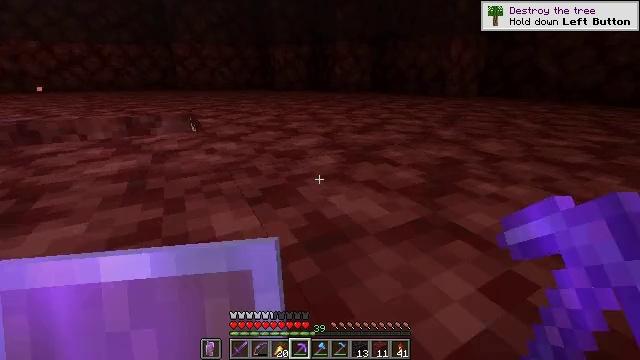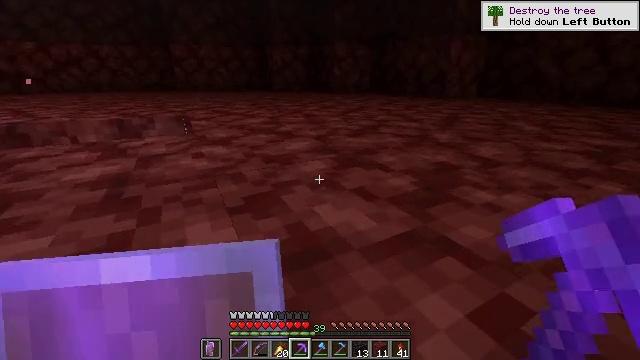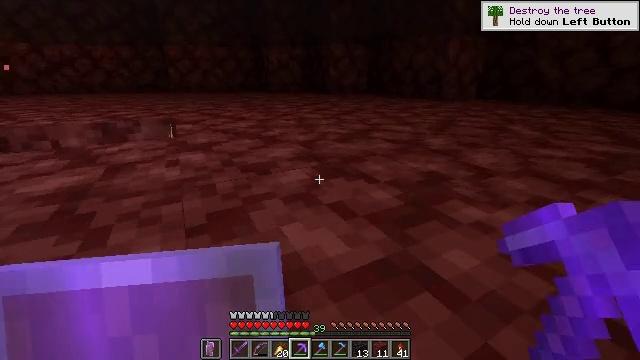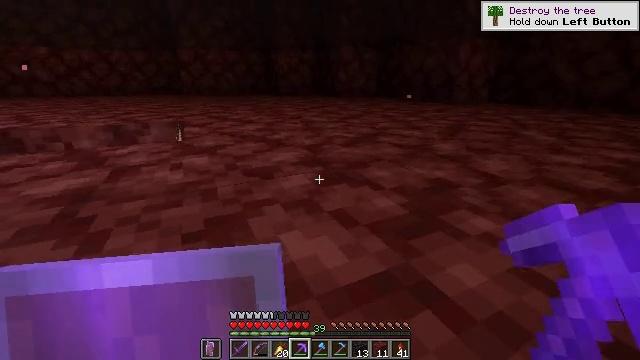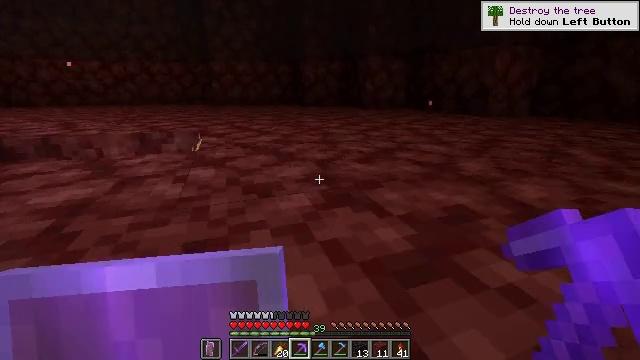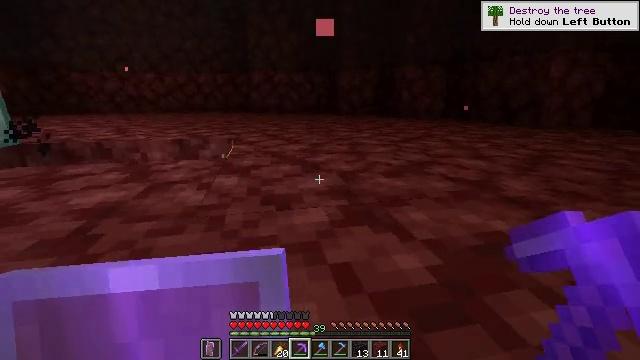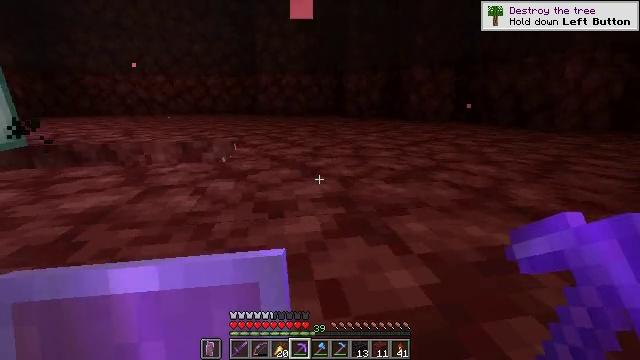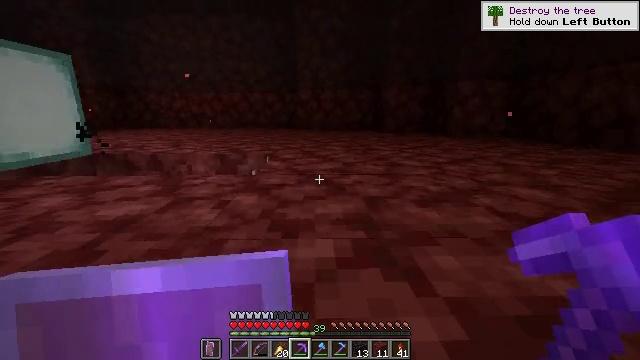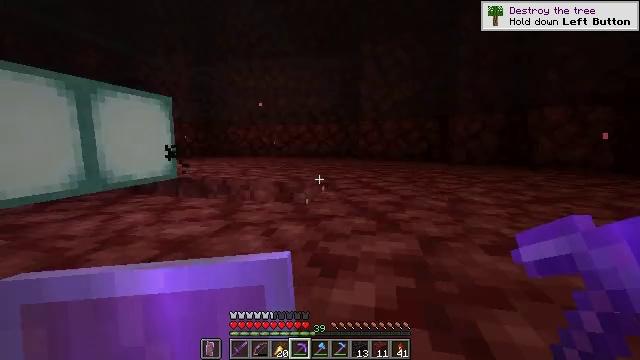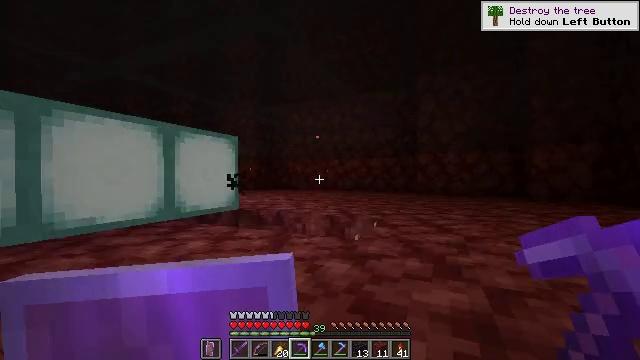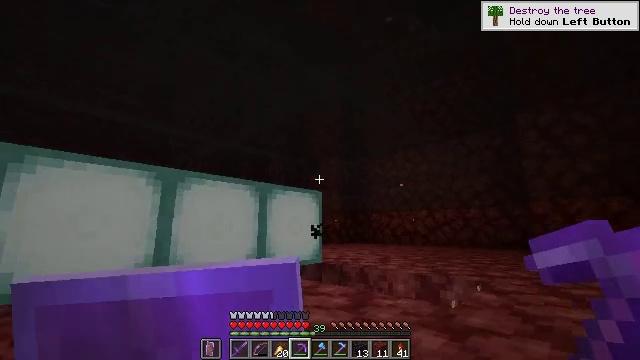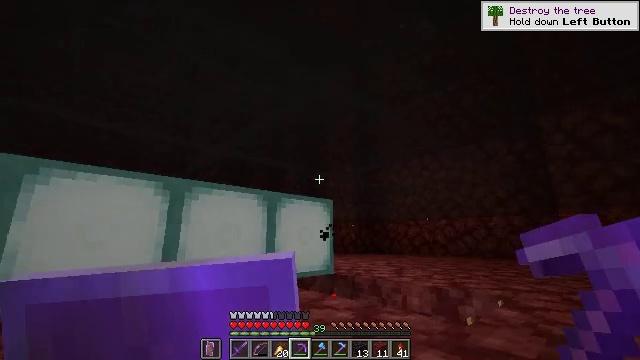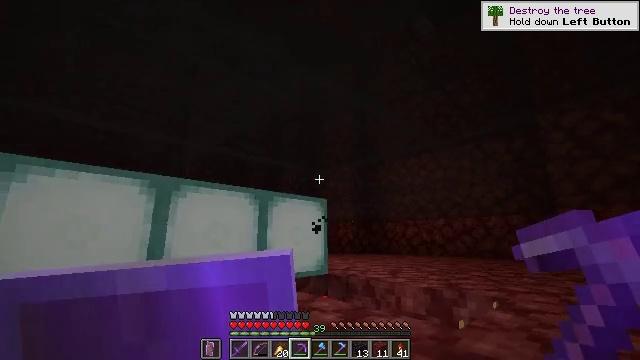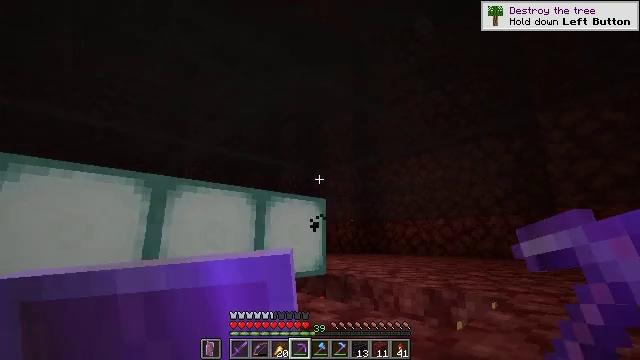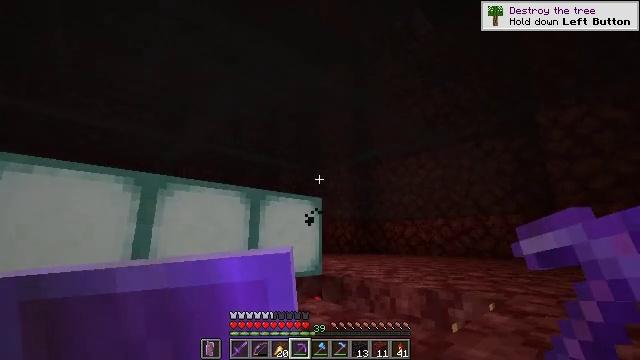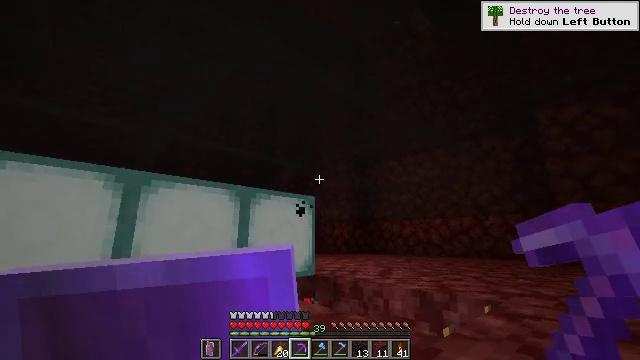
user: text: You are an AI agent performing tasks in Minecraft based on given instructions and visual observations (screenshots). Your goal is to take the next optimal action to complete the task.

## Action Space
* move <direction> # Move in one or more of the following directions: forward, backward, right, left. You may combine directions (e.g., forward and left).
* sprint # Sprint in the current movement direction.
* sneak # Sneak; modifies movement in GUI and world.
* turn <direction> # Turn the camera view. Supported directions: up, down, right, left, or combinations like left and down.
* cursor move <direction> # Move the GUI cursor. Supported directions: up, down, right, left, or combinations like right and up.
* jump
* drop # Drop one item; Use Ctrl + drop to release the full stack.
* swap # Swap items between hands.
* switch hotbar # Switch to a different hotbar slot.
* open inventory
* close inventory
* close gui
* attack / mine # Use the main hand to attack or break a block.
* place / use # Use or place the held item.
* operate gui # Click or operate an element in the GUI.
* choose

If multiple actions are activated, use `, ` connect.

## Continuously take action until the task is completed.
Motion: motion action
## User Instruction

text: Break the glowing sea lantern block.
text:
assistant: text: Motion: move forward and move right
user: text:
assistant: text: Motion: move forward and move right
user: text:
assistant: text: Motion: move forward and move right, turn left
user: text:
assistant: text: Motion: move forward and move right, turn left and up
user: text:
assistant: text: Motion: move forward and move right, turn left and up
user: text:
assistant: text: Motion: move forward and move right, turn left
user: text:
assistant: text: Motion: move forward and move right, turn left and up
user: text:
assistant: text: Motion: move forward and move right, turn left and up
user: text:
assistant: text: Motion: move forward and move right, turn left and up
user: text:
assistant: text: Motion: move forward and move right, turn left and up
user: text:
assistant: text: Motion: move forward and move right, turn left and up
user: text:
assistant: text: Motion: move forward and move right
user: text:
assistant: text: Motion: move forward and move right
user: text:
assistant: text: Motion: move forward and move right
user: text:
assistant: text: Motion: move forward and move right
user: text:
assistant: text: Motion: move forward and move right
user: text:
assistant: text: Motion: move forward and move right
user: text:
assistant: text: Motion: move forward and move right
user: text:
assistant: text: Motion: move forward and move right
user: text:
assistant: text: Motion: move forward and move right
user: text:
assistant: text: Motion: move forward and move right
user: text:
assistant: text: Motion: move forward and move right
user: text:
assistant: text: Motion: move forward and move right, turn right and down
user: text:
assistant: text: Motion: move forward and move right, turn right and down
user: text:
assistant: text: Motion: move forward and move right, turn right
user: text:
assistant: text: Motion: move forward and move right
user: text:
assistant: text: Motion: move forward and move right
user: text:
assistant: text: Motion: move forward and move right
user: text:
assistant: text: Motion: move forward and move right
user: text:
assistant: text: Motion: move forward and move right